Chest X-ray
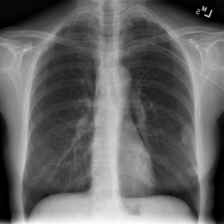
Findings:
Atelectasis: negative
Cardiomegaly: negative
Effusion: negative
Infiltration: negative
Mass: negative
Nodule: positive
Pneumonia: negative
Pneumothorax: negative
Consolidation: negative
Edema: negative
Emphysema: negative
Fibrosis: negative
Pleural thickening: negative
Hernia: negative